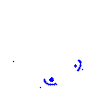
Particle: pion